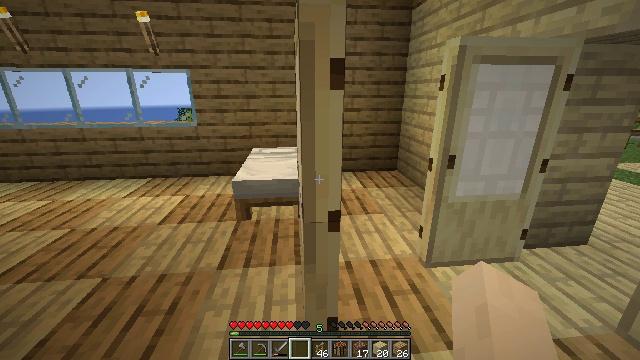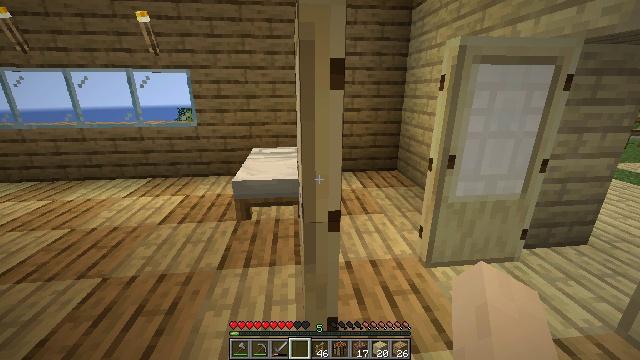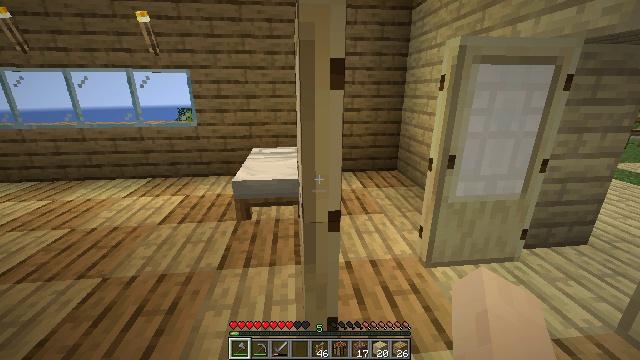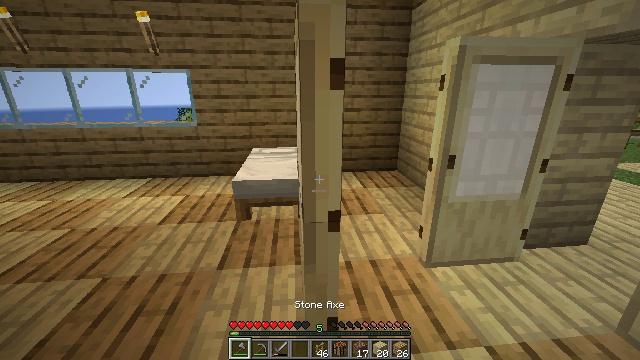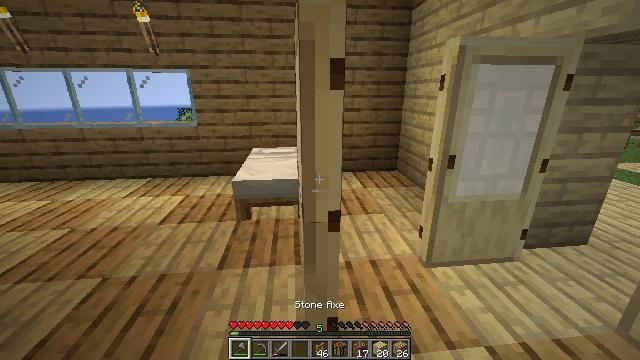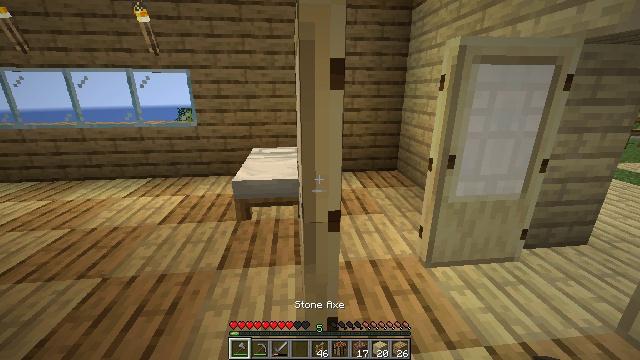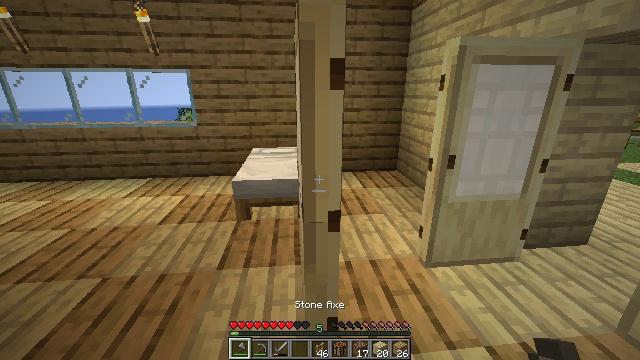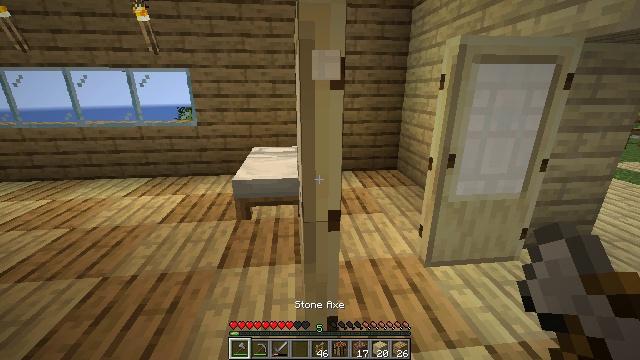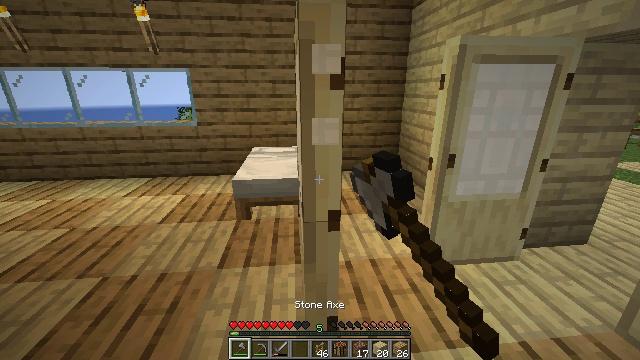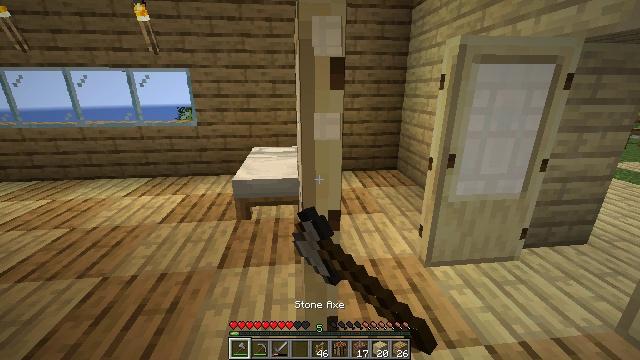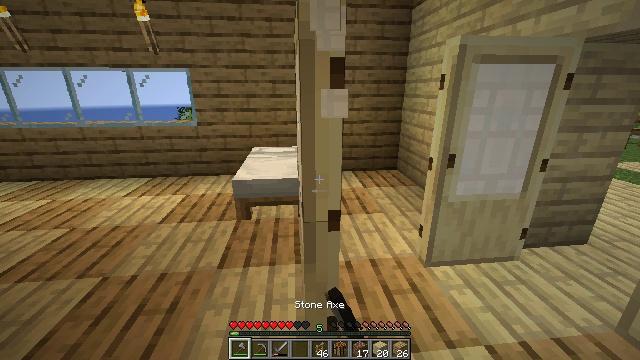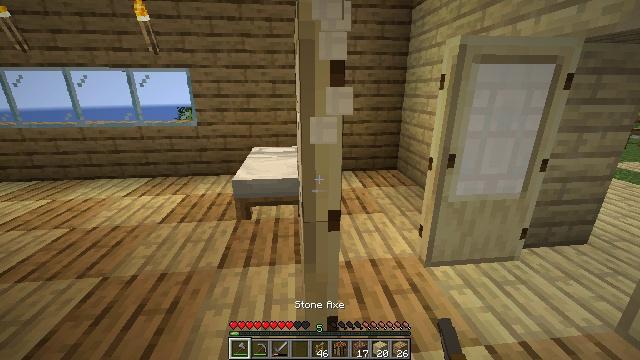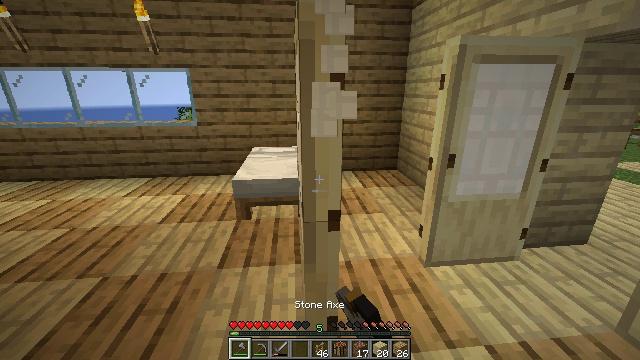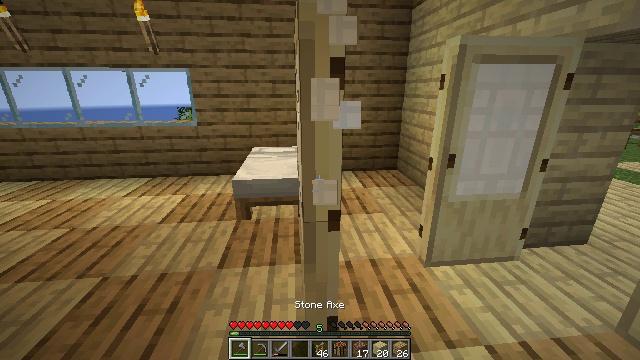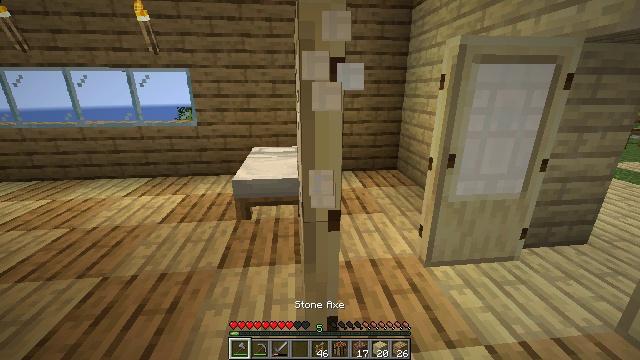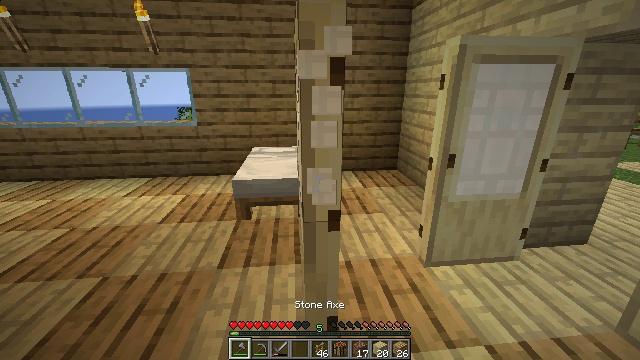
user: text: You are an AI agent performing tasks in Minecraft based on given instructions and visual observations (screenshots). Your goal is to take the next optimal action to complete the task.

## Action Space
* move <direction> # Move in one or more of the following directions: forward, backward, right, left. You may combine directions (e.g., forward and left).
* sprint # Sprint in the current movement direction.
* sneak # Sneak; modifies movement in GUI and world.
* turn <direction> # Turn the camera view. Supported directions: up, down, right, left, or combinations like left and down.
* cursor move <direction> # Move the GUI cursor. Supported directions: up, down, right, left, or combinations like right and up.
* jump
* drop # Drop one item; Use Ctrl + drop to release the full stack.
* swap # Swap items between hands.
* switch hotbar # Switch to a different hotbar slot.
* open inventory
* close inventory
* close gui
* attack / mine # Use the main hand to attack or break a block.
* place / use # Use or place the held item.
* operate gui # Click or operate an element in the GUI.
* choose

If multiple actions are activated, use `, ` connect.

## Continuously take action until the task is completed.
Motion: motion action
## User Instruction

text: Collect the birch door by breaking it.
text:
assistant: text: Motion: no_op
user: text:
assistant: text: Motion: switch to hotbar 1
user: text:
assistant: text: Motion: switch to hotbar 1
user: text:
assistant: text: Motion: switch to hotbar 1
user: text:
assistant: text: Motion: no_op
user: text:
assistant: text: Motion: no_op
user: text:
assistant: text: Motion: attack / mine
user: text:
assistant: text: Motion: attack / mine
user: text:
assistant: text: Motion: attack / mine
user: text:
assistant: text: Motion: attack / mine
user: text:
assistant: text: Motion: attack / mine
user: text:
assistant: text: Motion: attack / mine
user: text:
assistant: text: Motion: attack / mine
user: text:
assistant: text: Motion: attack / mine
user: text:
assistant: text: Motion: attack / mine
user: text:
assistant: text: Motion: attack / mine
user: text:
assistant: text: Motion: attack / mine
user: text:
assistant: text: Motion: attack / mine
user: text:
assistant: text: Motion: attack / mine
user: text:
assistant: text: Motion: attack / mine
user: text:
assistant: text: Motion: attack / mine
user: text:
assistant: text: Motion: attack / mine
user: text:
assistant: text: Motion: attack / mine
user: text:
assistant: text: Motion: attack / mine
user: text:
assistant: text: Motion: attack / mine
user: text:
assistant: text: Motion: attack / mine
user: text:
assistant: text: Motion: attack / mine
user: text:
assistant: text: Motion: attack / mine
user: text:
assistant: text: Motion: attack / mine
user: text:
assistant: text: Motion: attack / mine